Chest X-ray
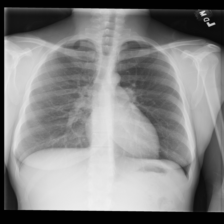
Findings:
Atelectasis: negative
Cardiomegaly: negative
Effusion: negative
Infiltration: negative
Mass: negative
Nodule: negative
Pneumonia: negative
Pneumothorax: negative
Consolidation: negative
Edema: negative
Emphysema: negative
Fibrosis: negative
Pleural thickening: negative
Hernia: negative